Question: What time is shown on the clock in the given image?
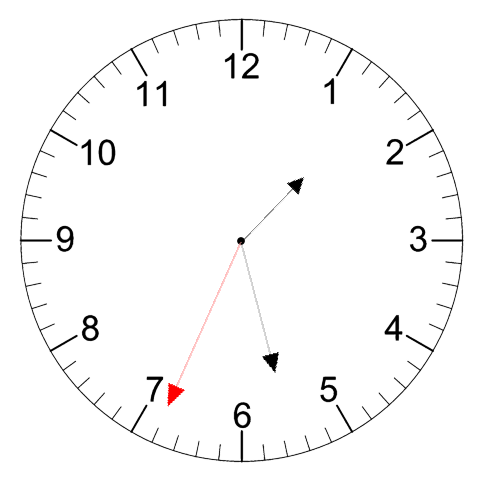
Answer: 01:27:34